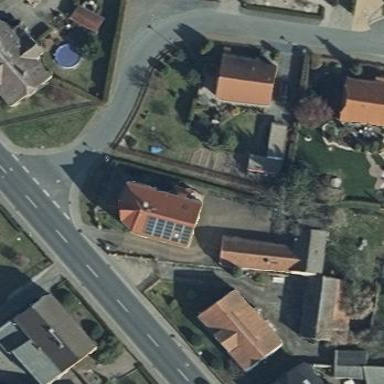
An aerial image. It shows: Residential area with roads.